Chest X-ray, PA view. Patient: 45 years old, sex F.
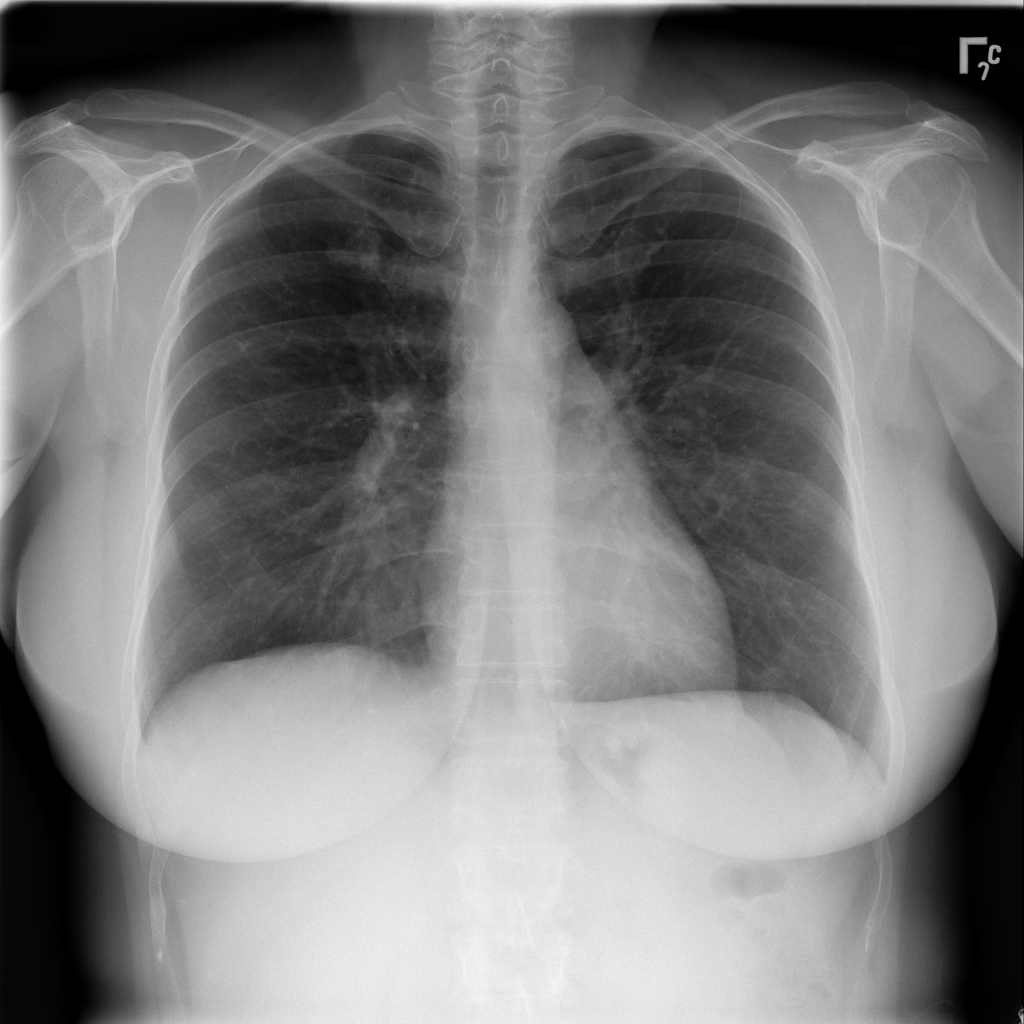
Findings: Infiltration